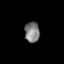
Tissue: lung
Cell type: Epithelial cells
Senescence score: 0.1782
Nuclear area (px): 294
Mean DAPI intensity: 128.646